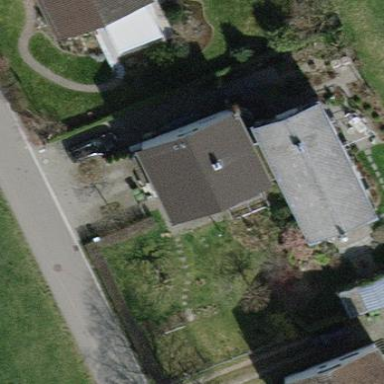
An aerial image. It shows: Terrace building with gabled roof.